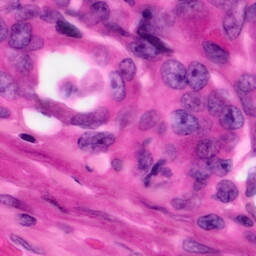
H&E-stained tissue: Pancreatic